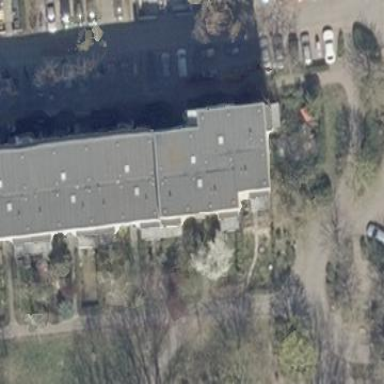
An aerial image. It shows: Flat-roofed apartment building.